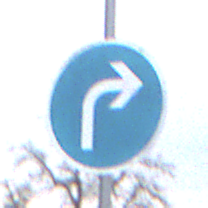
Verkehrszeichen: VorgeschriebeneFahrtrichtungRechts
Umgebung: Outdoor, Suburban
Tageszeit: MorningAfternoon
Wetter: Overcast
Licht: Natural
Jahreszeit: NotSpecified
Kontrast: LowContrast